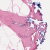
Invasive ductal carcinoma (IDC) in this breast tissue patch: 0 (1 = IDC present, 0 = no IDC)